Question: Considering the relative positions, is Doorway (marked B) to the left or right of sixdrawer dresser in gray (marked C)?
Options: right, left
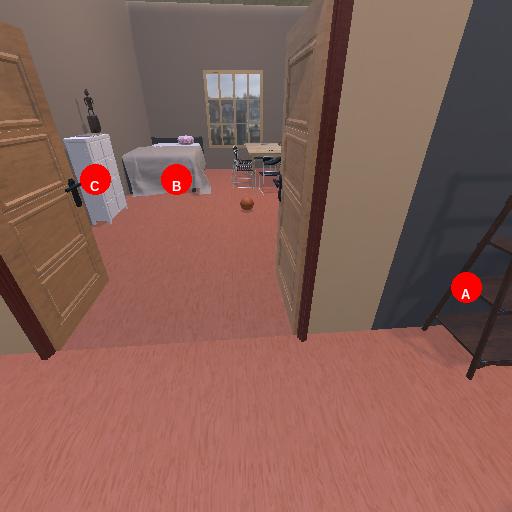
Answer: right